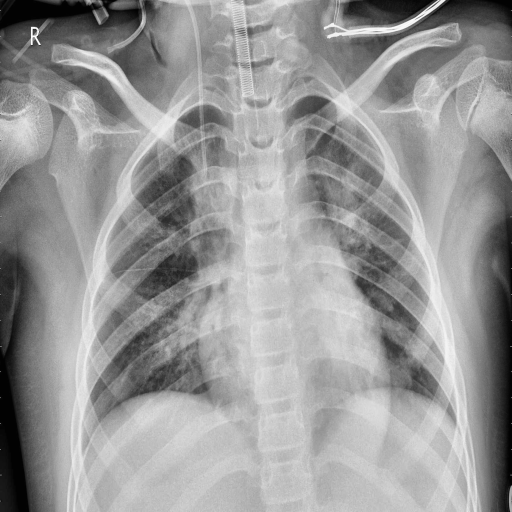
Finding: PNEUMONIA